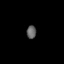
Tissue: skin
Cell type: Others
Senescence score: 0.7001
Nuclear area (px): 122
Mean DAPI intensity: 98.131